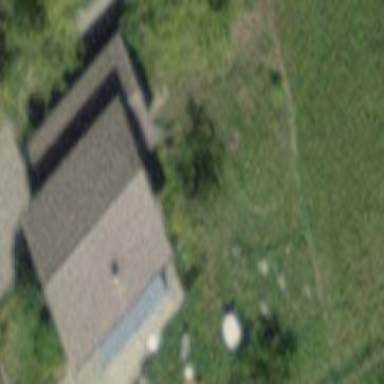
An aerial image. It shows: Simple house.